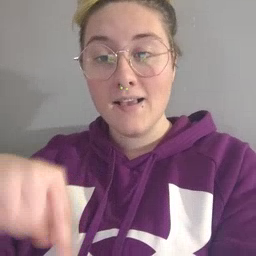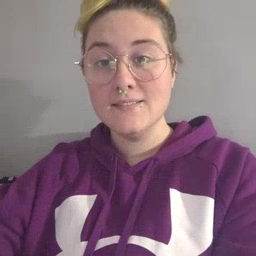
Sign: weus